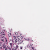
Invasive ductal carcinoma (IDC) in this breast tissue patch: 1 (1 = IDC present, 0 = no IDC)